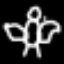
Label: angel